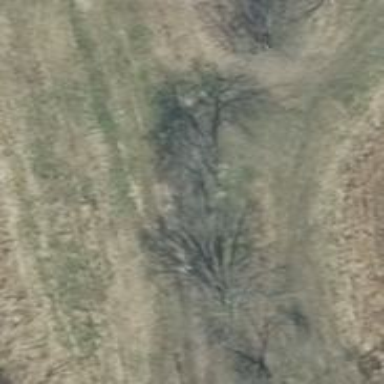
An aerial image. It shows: Grass track with mixed grades.